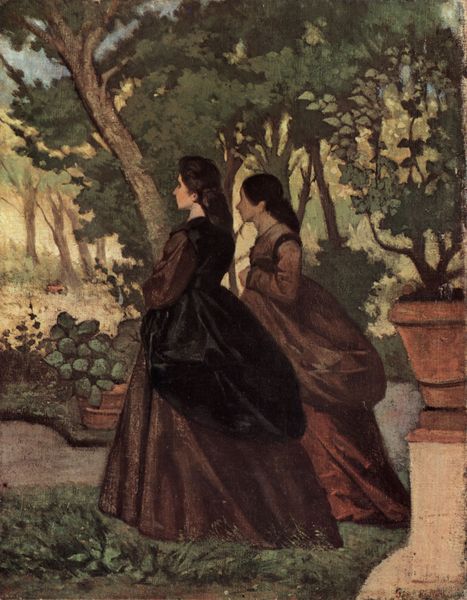
Titel: Zwei Damen im Garten von Castiglioncello
Künstler: Giovanni Fattori
Standort: Milano
Institution: Collezione R. Jucker
Schlagwörter: baum, blau, blätter, gemälde, himmel, schatten, bäume, frauen, gelb, grün, impressionismus, landschaft, mädchen, ocker, äste, blumen, braun, damen, frankreich, frau, frisur, grau, hell, hintergrund, kleid, kleider, licht, profil, rücken, schwarz, terasse, blick, gras, haus, park, rasen, rot, weg, wiese, beige, gespräch, rock, schleife, gesichter, gesicht, sehen, sockel, stehen, stein, trauer, signatur, ast, natur, stamm, zweige, busch, gehen, sonne, haare, mantel, reich, pflanze, pflanzen, wald, garten, vase, blumenkübel, blumentopf, kübel, terrasse, topf, sommer, italien, süden, unterhaltung, zwei, beobachten, röcke, mauer, farbe, violett, spazieren, romantik, zwei frauen, zopf, dienstmädchen, töpfe, abgewandt, courbet, suchen, spaziergang, lichtung, mäntel, fraue, liebermann, schwart, laubbäume, blumenbeet, kakteen, kaktus, entdecken, graß, terracotta, oleander, zwige, faruen, spaziergängerinnen, rockschöße, blumenküel, jkleider, platzkübel, farge